Question: I'm using highcharts 4.2.1, and when I zoom in, the chart will be out of boundary horizontally.
Does anyone have some ideas?

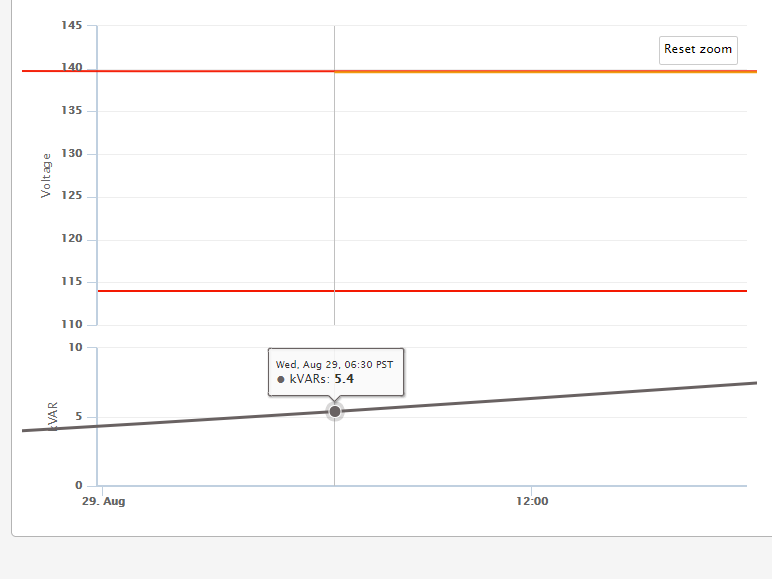
Answer: I assume that you've somewhere in your series configuration, the 'clip' parameter set equal to 'false', that's why the problem occurs. Please set it to 'true' on all series in your chart by this code:
'''
plotOptions: {
series: {
clip: true
}
}
'''
<URL>